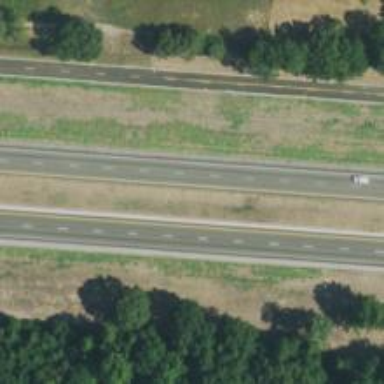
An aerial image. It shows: View of motorway.